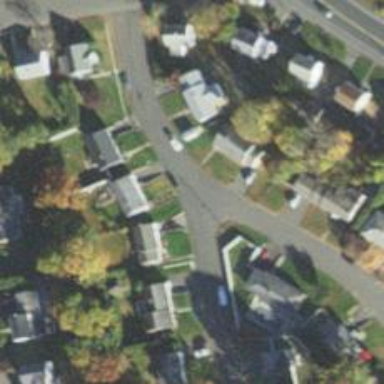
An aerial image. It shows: Residential road.